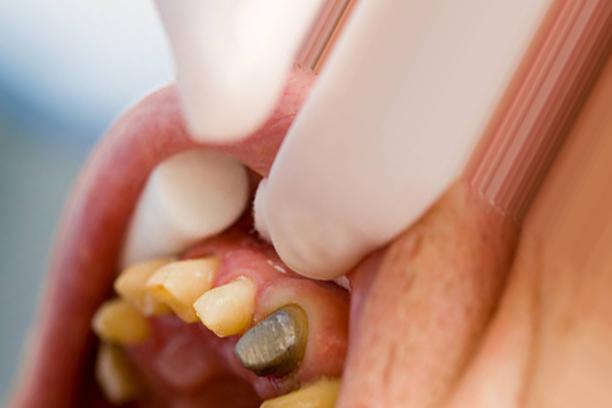
Condition: Tooth Discoloration